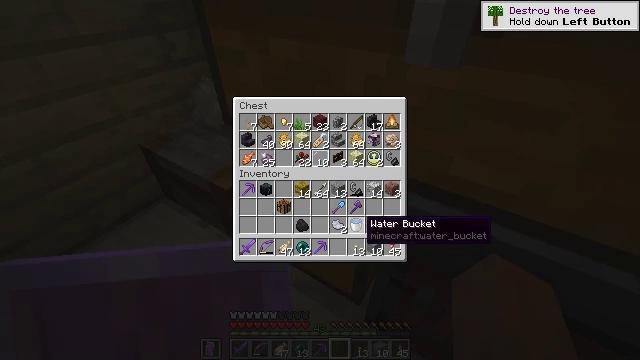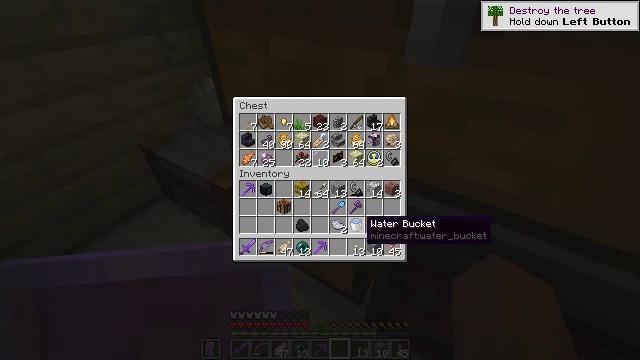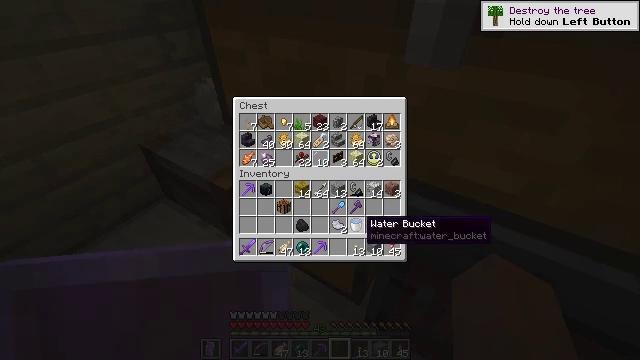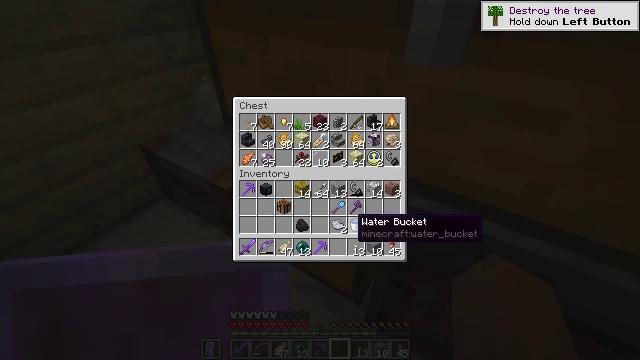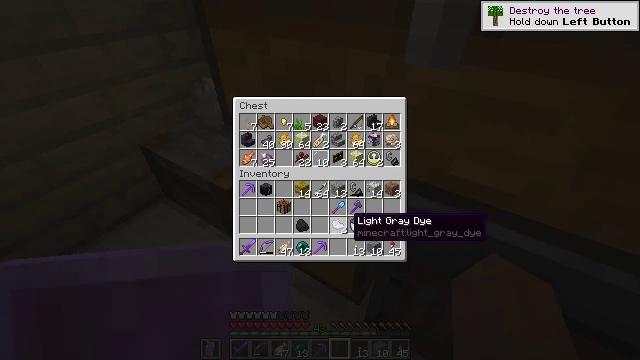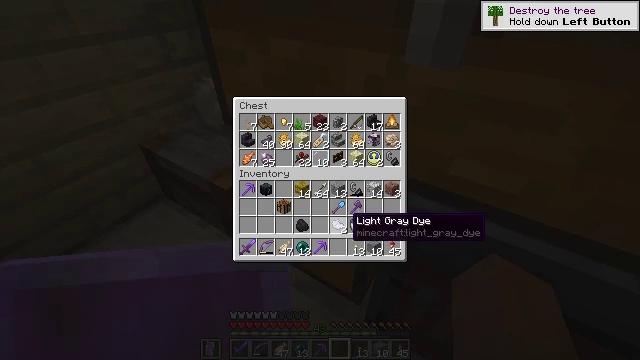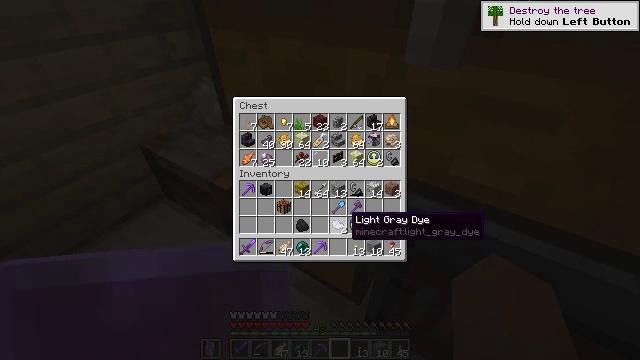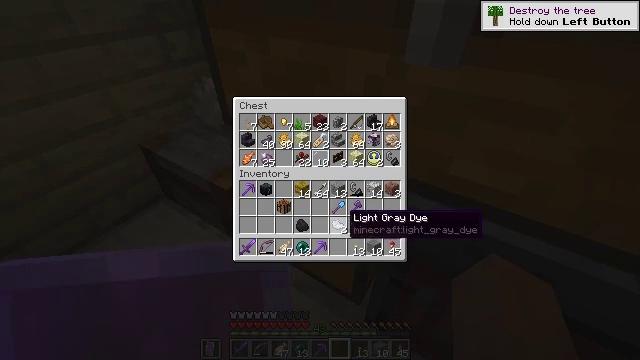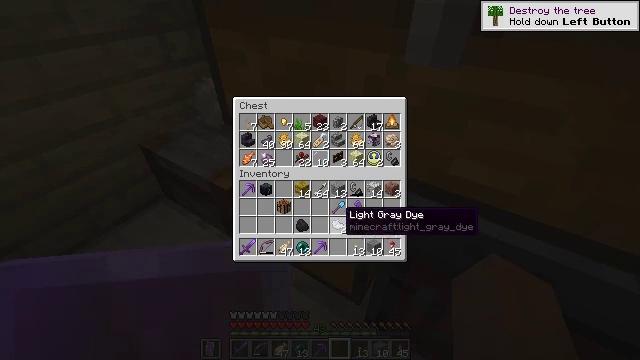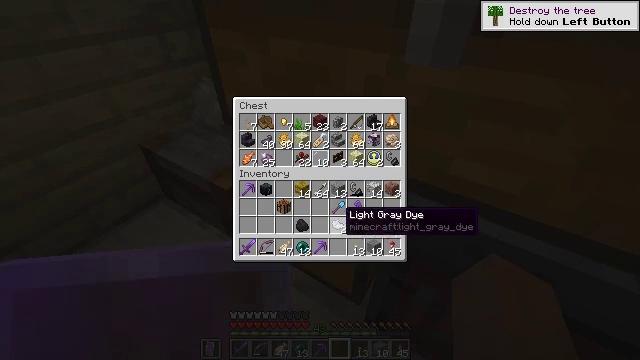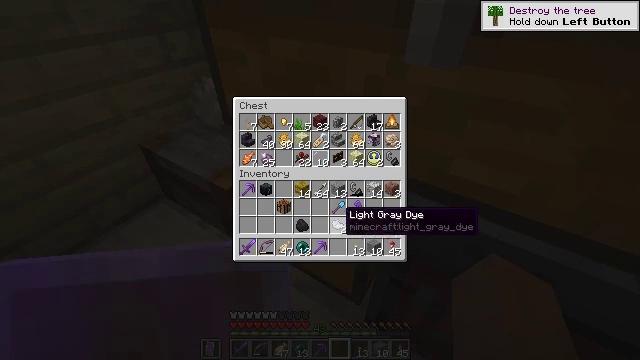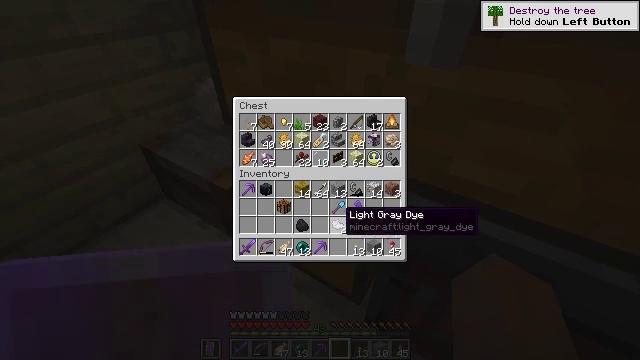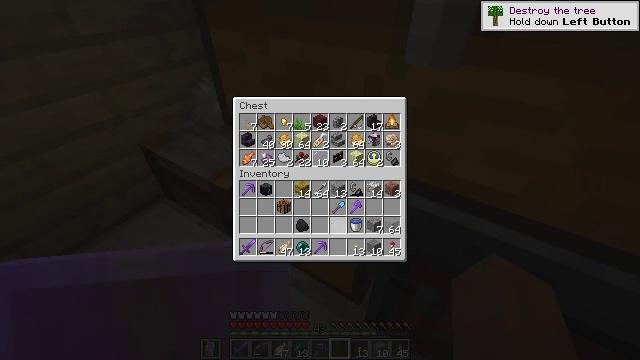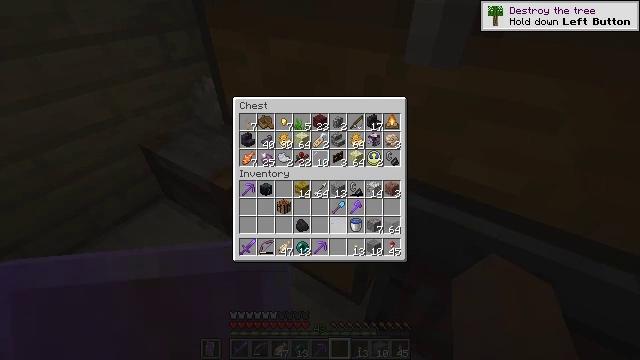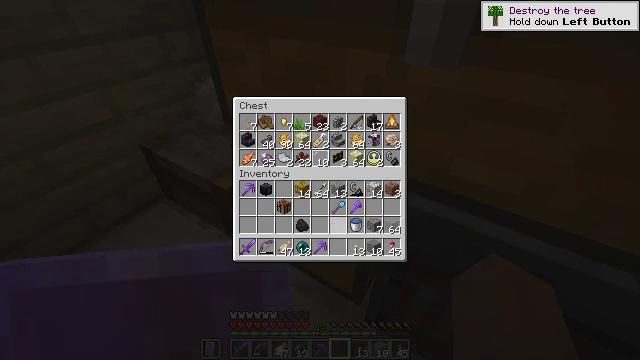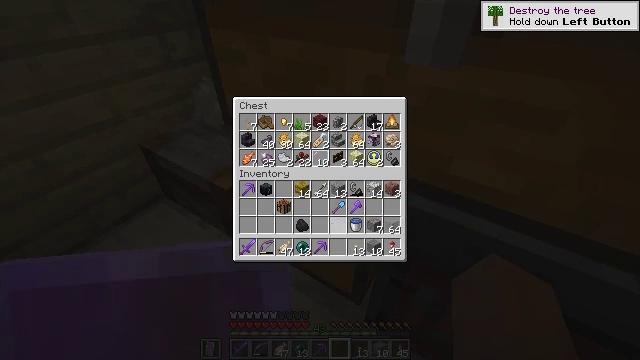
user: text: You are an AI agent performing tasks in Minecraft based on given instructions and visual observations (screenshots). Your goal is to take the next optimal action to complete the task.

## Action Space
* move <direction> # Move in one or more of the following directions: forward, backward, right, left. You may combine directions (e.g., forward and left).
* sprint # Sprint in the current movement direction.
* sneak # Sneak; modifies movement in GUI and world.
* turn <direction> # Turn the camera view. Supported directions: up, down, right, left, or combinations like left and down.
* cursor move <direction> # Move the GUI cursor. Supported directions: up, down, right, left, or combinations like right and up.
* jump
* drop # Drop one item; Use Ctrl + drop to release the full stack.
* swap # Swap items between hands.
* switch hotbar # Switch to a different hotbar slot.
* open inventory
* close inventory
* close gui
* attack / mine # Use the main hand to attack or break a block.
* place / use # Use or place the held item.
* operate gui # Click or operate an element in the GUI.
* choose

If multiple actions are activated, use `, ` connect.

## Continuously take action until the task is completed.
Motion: motion action
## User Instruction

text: Kill the slime.
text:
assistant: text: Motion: no_op
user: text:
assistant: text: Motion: sneak
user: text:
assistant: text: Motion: sneak, cursor move left
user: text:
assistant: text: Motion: sneak
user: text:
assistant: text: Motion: sneak
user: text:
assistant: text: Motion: sneak
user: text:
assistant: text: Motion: sneak
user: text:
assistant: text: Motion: sneak
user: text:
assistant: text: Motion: sneak
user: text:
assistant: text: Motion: sneak
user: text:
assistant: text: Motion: sneak
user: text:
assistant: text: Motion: sneak, operate gui
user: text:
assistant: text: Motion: sneak, operate gui
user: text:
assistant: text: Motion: sneak, operate gui
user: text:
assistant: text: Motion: sneak
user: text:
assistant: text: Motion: no_op
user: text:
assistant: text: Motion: no_op
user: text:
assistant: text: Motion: no_op
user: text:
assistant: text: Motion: no_op
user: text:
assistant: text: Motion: no_op
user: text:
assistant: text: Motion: no_op
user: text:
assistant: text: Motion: no_op
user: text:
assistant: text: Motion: turn left
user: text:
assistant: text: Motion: turn left and up
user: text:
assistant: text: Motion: turn left and up
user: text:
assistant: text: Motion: turn left and up
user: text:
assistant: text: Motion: move forward, turn left and up
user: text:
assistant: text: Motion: move forward, turn left and up
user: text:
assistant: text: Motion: move forward, turn left and up
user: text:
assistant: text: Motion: move forward, turn left